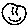
Label: smiley face